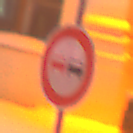
Verkehrszeichen: Ueberholverbot
Umgebung: Outdoor, Urban
Tageszeit: Night
Wetter: Overcast
Licht: Artificial
Jahreszeit: Winter
Kontrast: MediumContrast